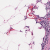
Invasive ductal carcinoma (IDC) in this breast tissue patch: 0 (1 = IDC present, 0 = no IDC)